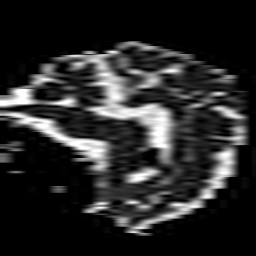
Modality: ADC
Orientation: sagittal
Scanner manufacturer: philips
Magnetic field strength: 3 T
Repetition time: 3.79 s
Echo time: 0.06073 s